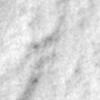
Label: no_change